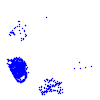
Particle: proton